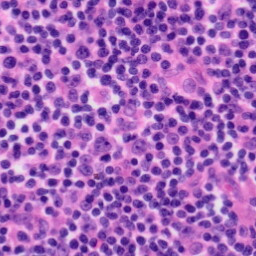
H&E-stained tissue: Tonsil